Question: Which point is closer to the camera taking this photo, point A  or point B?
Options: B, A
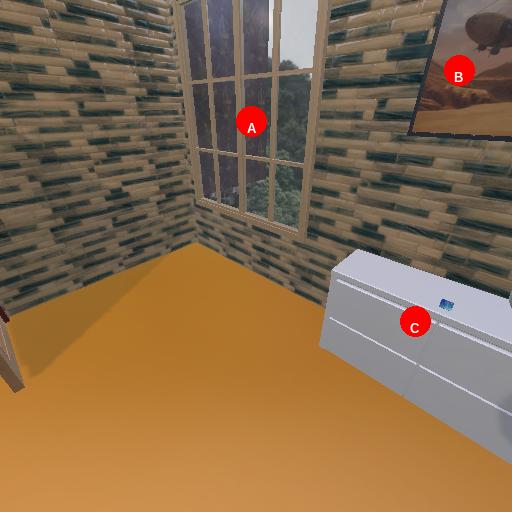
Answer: B